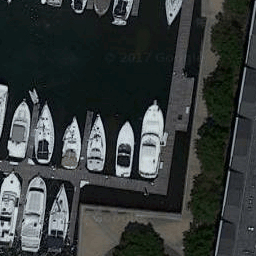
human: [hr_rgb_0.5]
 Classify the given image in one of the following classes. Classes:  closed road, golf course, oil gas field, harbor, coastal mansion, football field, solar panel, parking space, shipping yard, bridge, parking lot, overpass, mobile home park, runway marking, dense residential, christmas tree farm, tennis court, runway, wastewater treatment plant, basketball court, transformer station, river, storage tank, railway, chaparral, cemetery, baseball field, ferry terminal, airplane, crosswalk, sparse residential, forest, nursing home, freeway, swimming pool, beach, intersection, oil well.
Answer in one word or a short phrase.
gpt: harbor